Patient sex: M
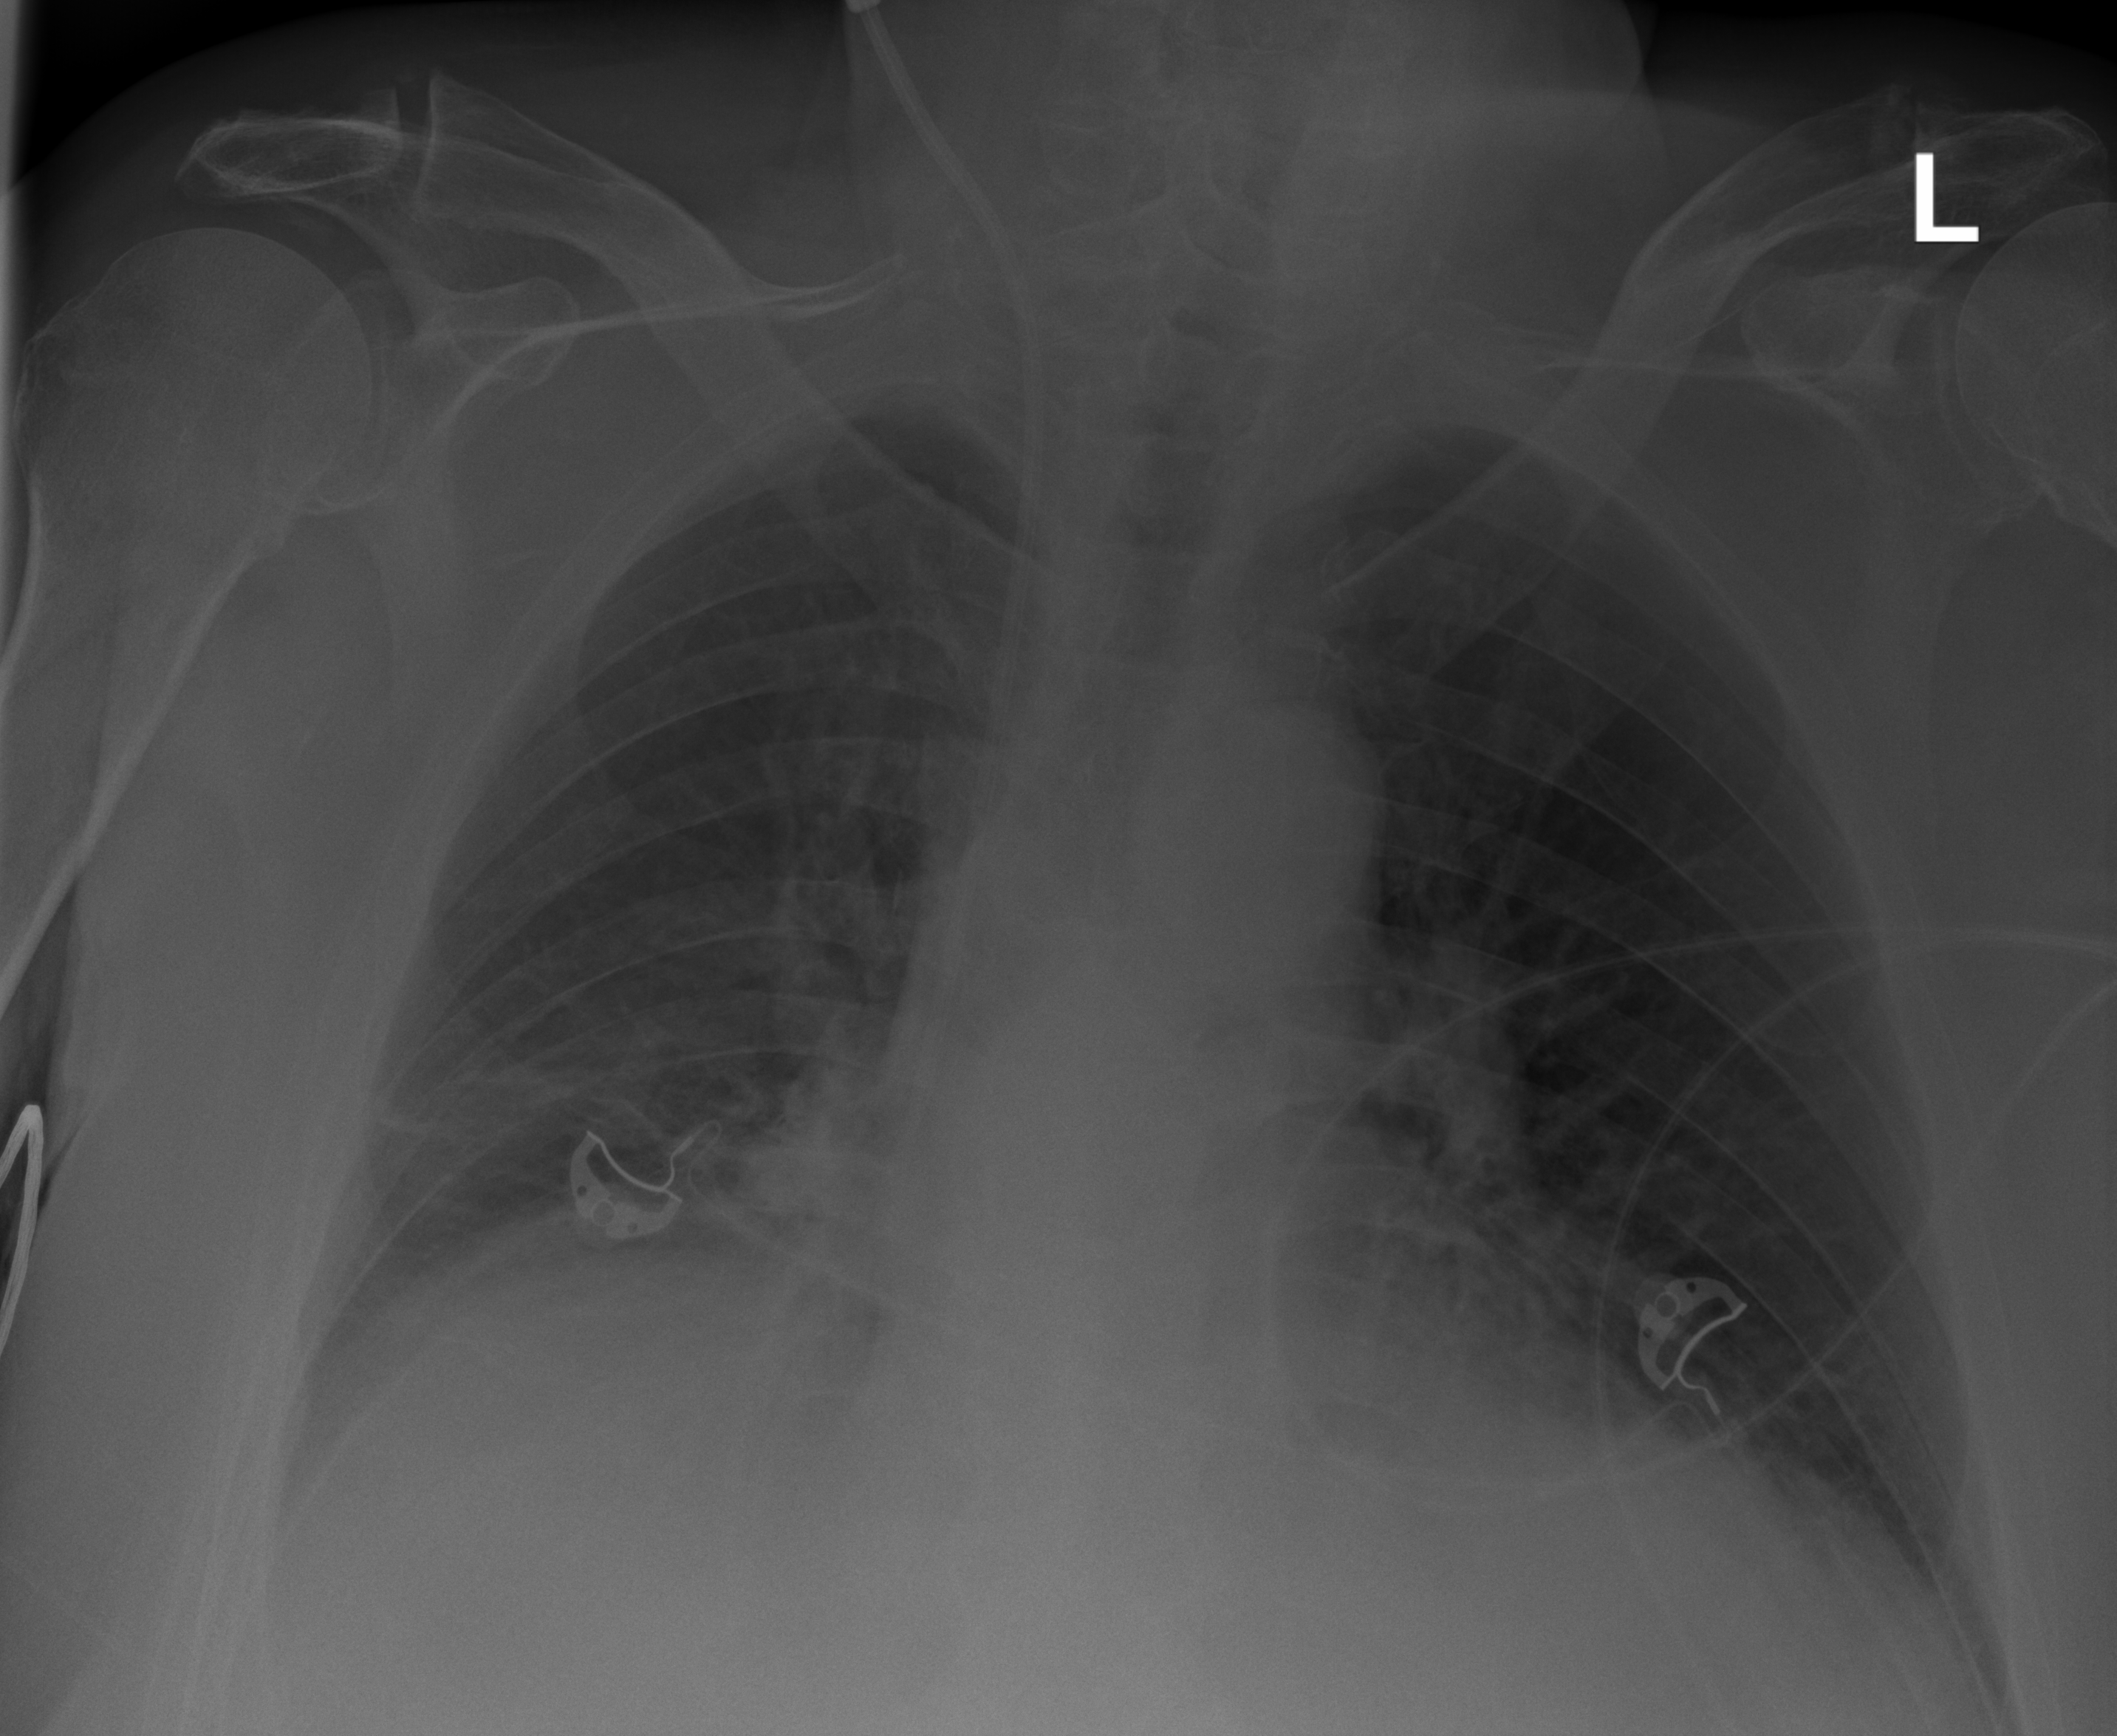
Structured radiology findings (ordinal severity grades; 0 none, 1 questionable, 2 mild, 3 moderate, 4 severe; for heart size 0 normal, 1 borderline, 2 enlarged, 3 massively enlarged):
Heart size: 1
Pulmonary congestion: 0
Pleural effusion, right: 2
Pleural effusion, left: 0
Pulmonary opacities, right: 0
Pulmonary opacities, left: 0
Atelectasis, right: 2
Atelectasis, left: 2